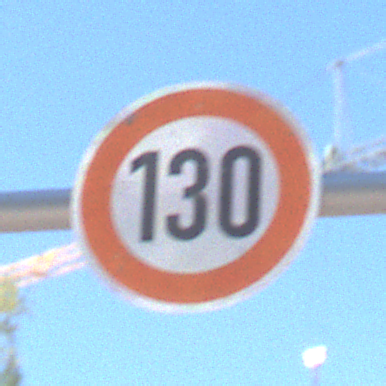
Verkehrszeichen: Geschwindigkeit130
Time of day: MorningAfternoon
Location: Outdoor (Urban)
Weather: Clear
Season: NotSpecified
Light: Natural